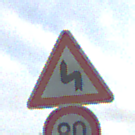
Verkehrszeichen: DoppelkurveZunaechstLinks
Zusatzzeichen unten: Geschwindigkeit80
Umgebung: Outdoor, Nature
Tageszeit: MorningAfternoon
Wetter: PartlyCloudy
Licht: Natural
Jahreszeit: NotSpecified
Kontrast: HighContrast